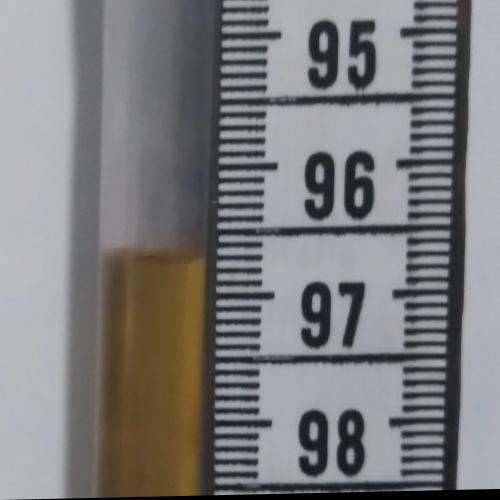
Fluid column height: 96.7 cm